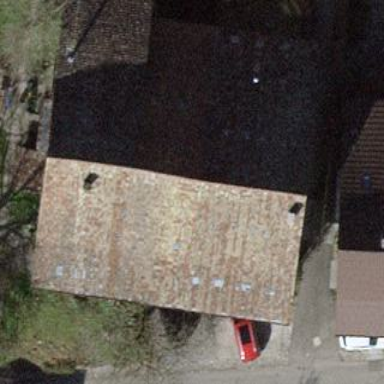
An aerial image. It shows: Terrace building.